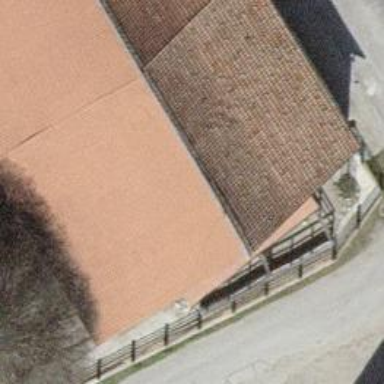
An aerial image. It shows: View of roof of building.